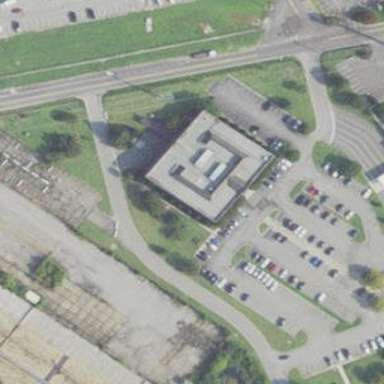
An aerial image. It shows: Commercial building.